Field crop: tomato
Growth stage: 1
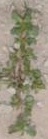
Species: portulaca